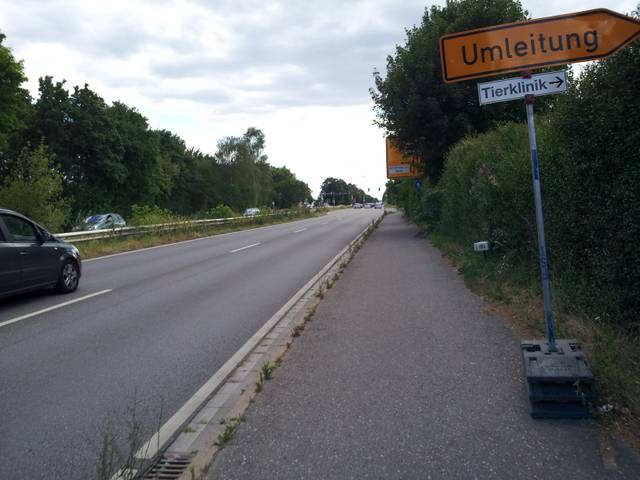
Region: Germany
Coordinates: 49.39, 8.663